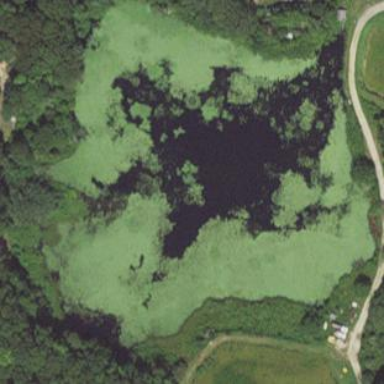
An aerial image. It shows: Marshy wetland area.